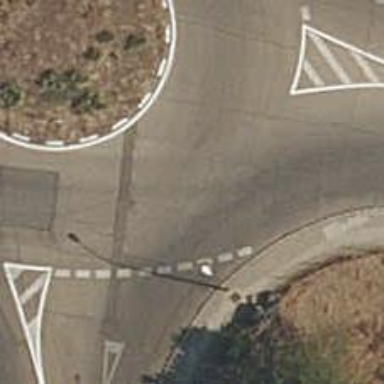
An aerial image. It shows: Roundabout on residential road.